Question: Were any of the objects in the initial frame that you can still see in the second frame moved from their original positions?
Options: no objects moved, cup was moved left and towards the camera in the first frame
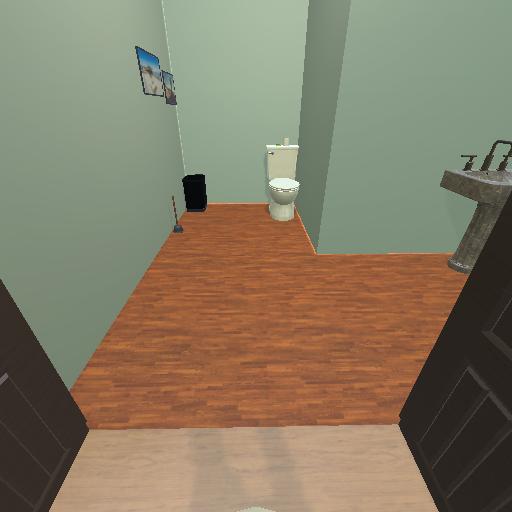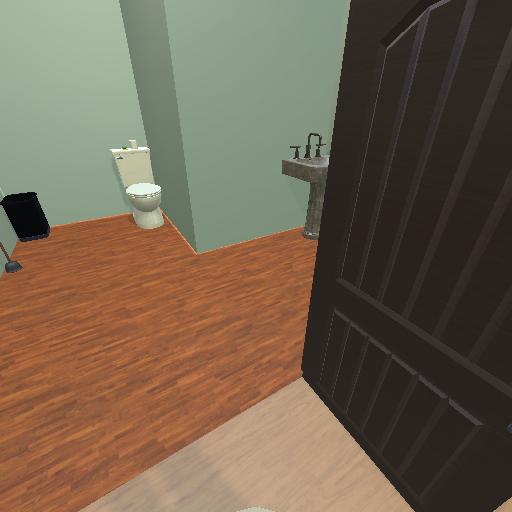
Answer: no objects moved